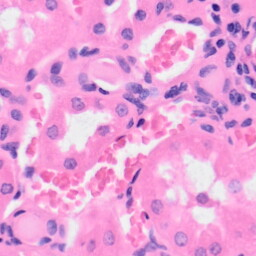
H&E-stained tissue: Kidney